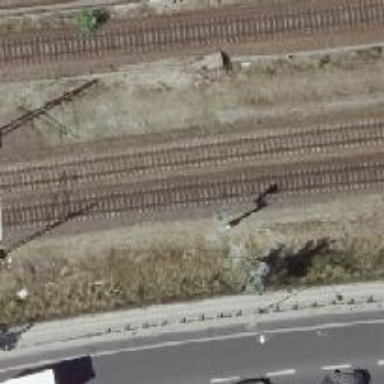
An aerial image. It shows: Railway signal.